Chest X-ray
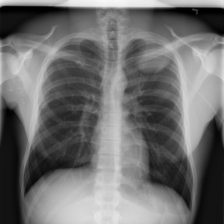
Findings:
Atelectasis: negative
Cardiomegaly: negative
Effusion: negative
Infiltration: positive
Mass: positive
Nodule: negative
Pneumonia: negative
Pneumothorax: negative
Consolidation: negative
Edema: negative
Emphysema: negative
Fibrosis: negative
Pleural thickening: negative
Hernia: negative